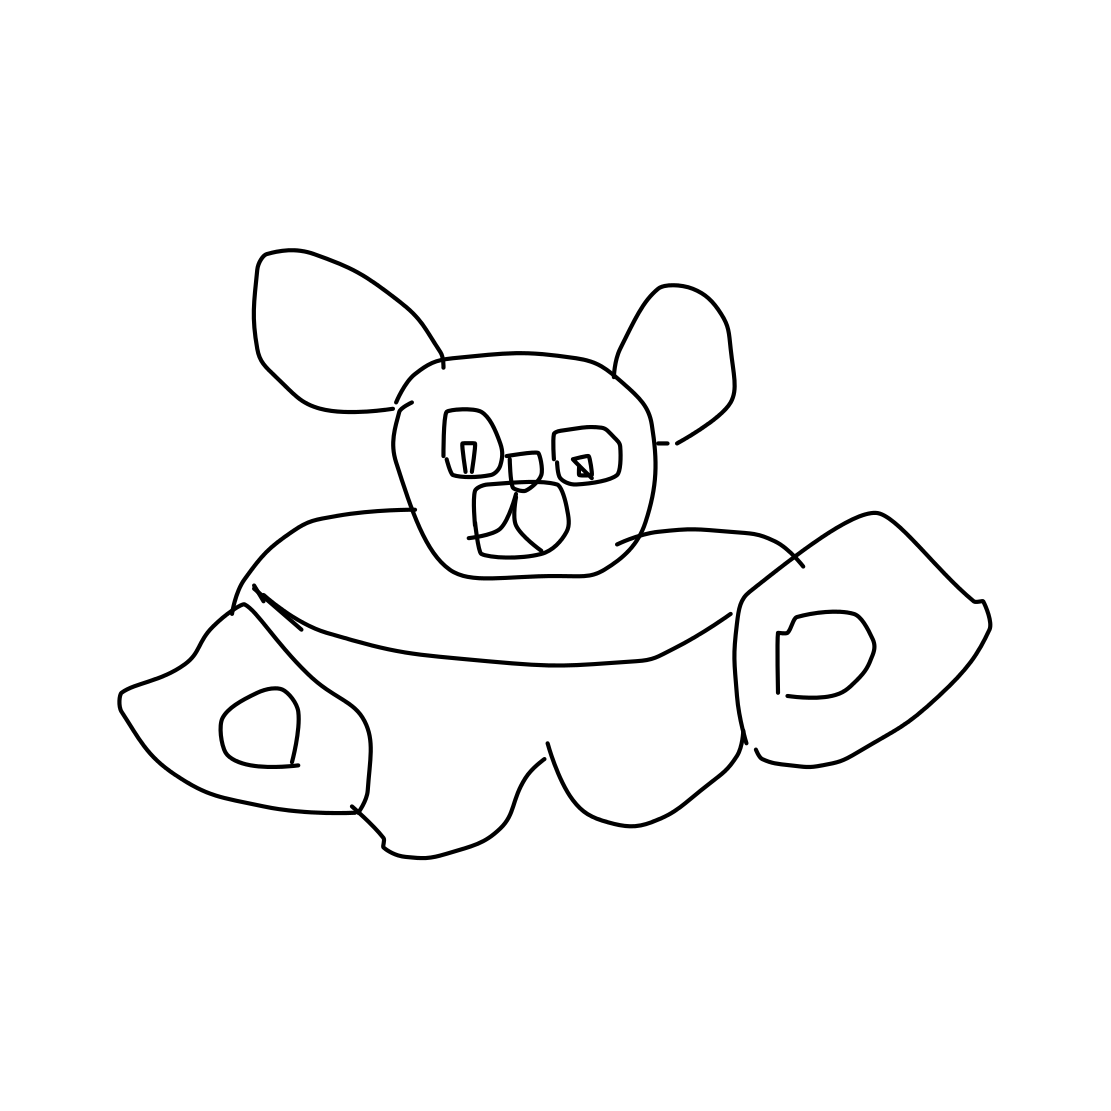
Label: panda